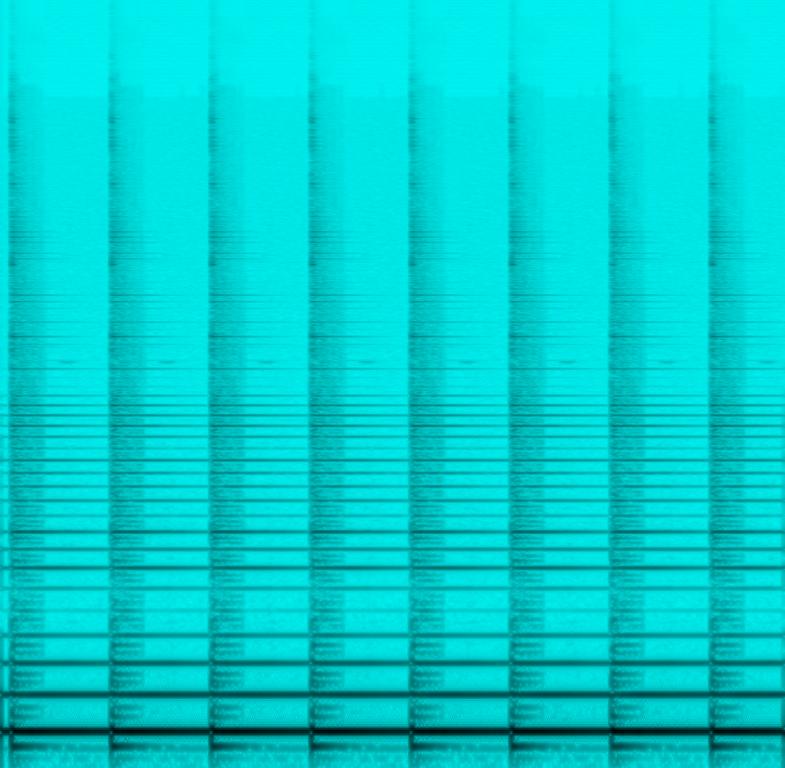
This is an instructive track to tune a guitar at double drop D tuning. A repeated single note for each string is being played. This track could be used for unnatural sounding guitar samples.